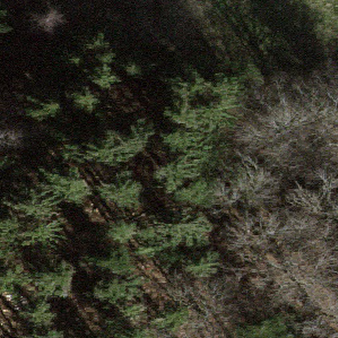
Label: other